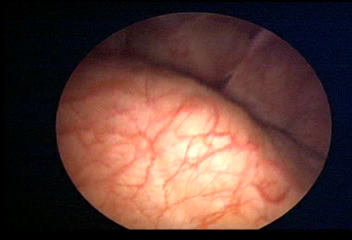
Modality: WLC
Class: Normal mucosa
Bladder cancer association: No